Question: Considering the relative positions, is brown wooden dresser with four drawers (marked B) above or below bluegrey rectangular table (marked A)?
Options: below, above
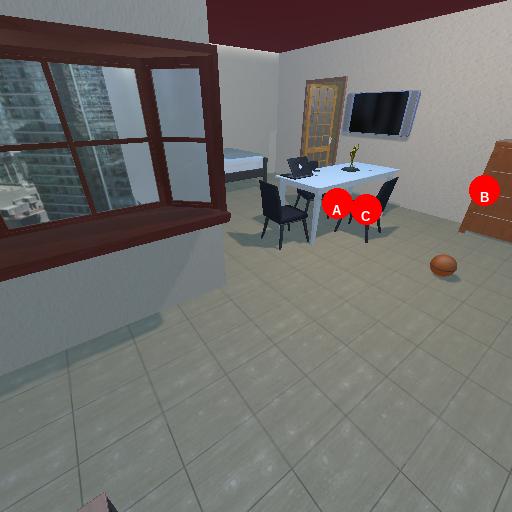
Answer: below